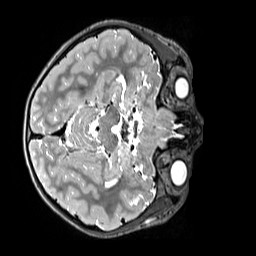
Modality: T2w
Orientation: axial
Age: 9
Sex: male
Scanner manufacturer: siemens
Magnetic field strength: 3 T
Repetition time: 3.2 s
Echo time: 0.408 s